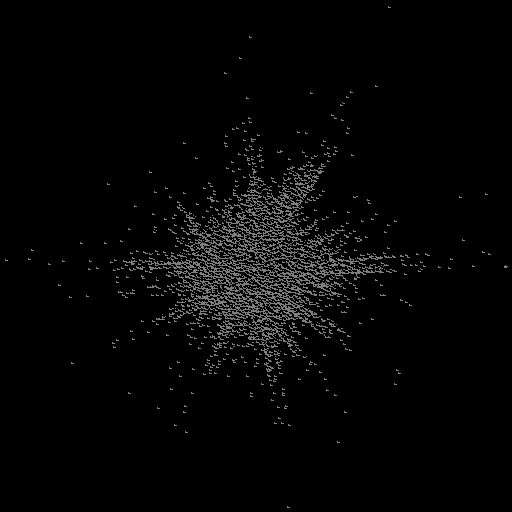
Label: star